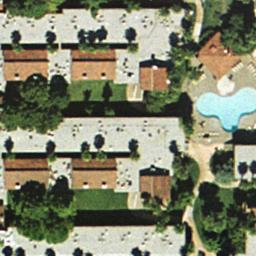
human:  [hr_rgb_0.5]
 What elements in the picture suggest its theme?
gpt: dense residential